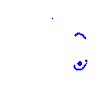
Particle: electron